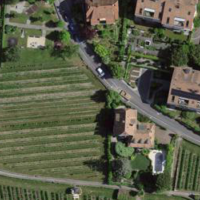
EUNIS habitat code: 53
Species observed at this site:
Convolvulus arvensis